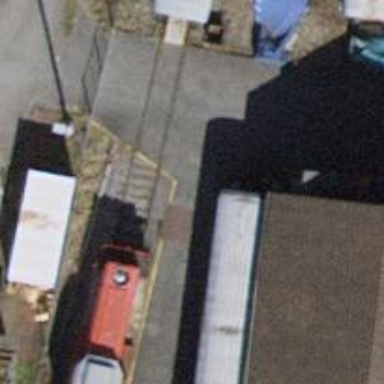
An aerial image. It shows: Railway buffer stop.